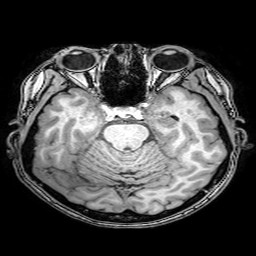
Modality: T1w
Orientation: coronal
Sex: female
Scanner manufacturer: philips
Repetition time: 0.008179 s
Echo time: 0.00375 s